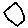
Label: hexagon